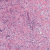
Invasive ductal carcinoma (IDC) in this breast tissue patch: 1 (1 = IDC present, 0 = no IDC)